Interaction volume radius: 10 \u00c5
Interaction volume height: 20 \u00c5
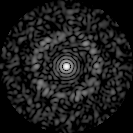
Disorder parameter: 0.8451